Interaction volume radius: 10 \u00c5
Interaction volume height: 10 \u00c5
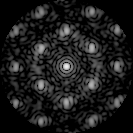
Disorder parameter: 0.3515